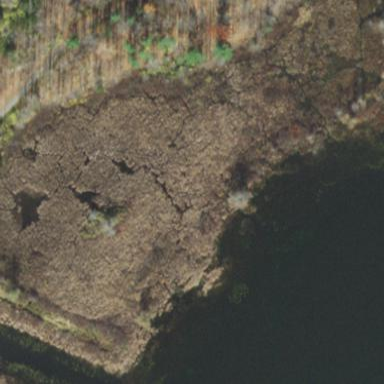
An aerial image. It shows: Wetland area.